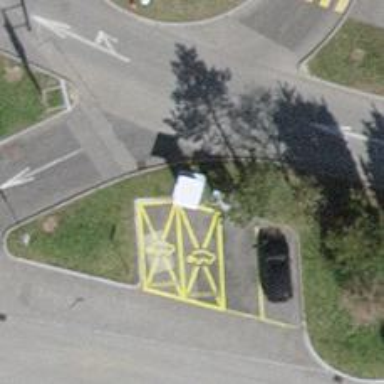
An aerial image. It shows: Charging station.